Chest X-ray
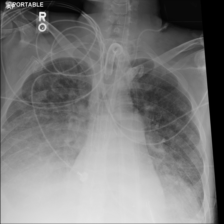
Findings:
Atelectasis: negative
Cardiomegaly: negative
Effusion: negative
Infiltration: positive
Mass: negative
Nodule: negative
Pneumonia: negative
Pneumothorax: negative
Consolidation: negative
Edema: negative
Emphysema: negative
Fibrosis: negative
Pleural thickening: negative
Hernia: negative